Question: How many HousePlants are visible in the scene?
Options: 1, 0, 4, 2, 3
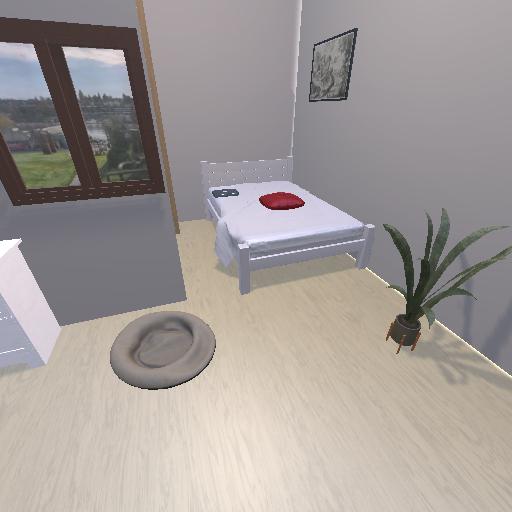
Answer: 1